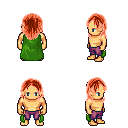
a pixel art fantasy rpg character, male body template, human, tanned skin, green cape, magenta pants, red long hairstyle, four views (front, back, left, right), 2x2 character sprite sheet, small pixel art, hard edges, no anti-aliasing